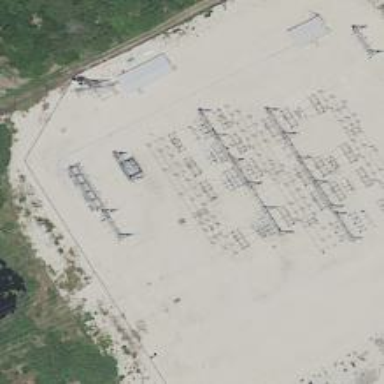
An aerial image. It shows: Power tower.